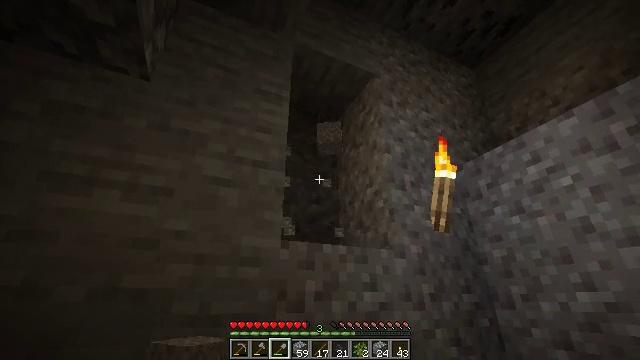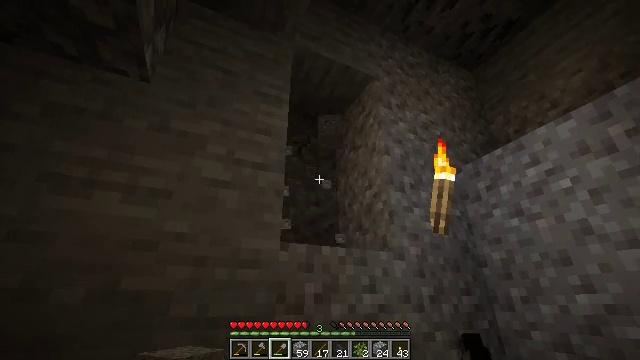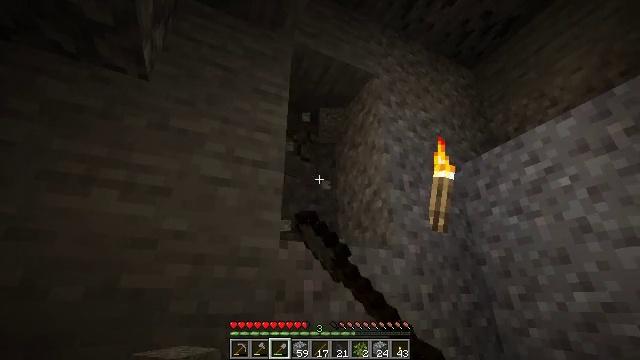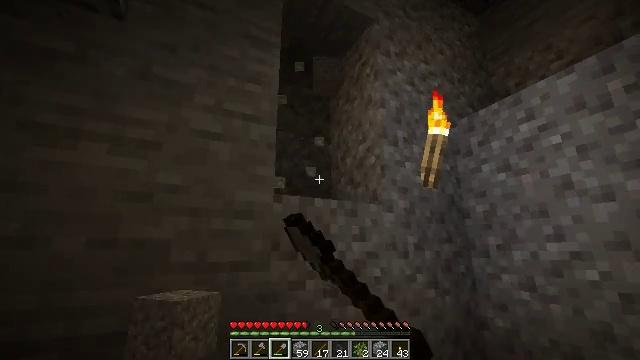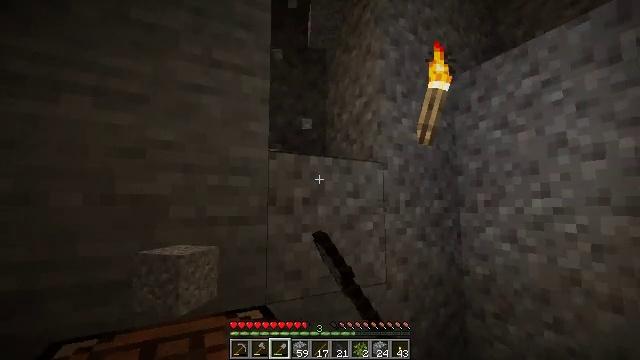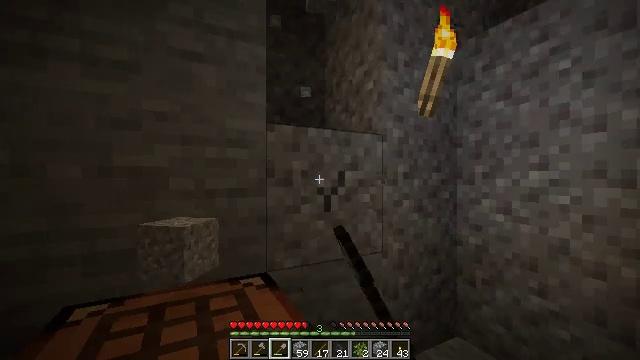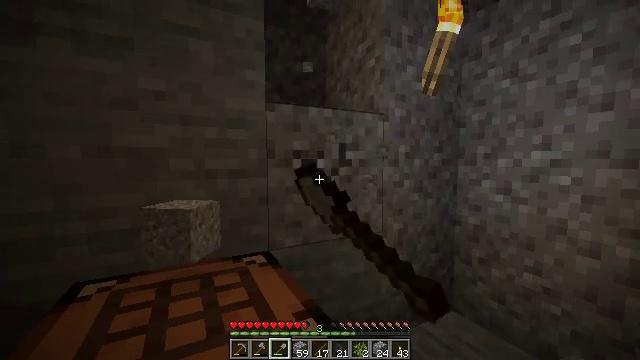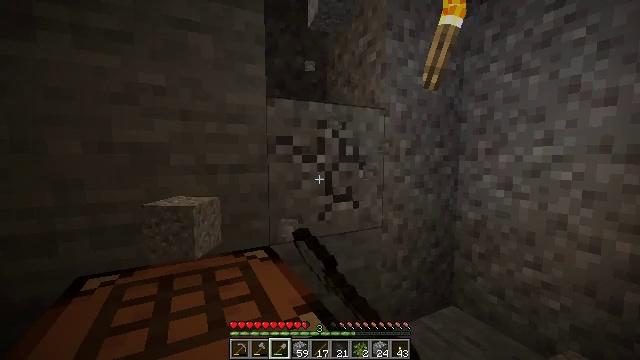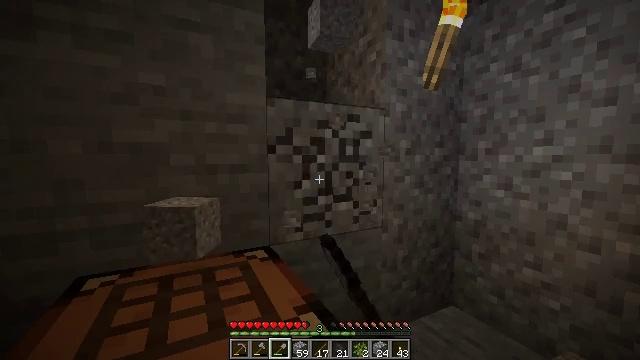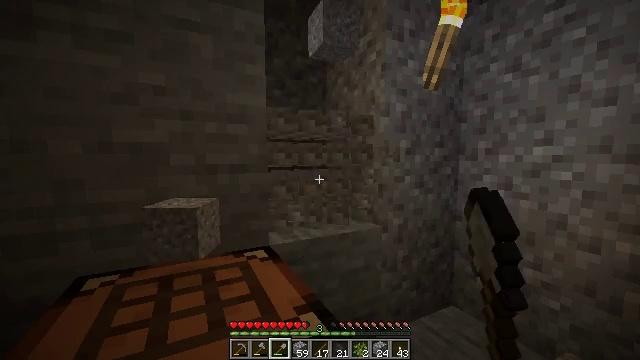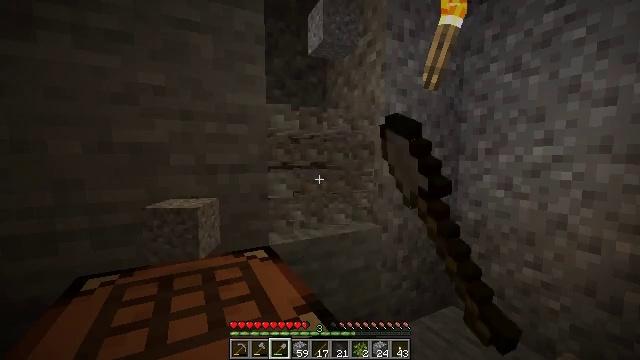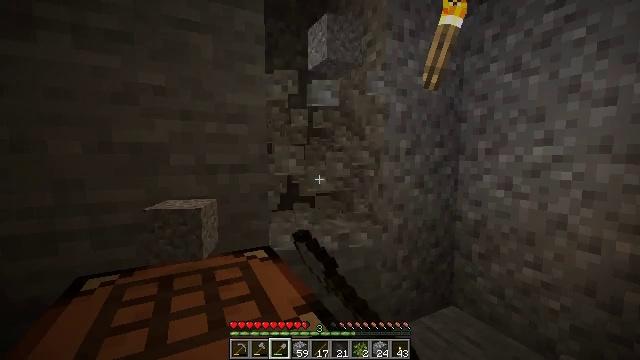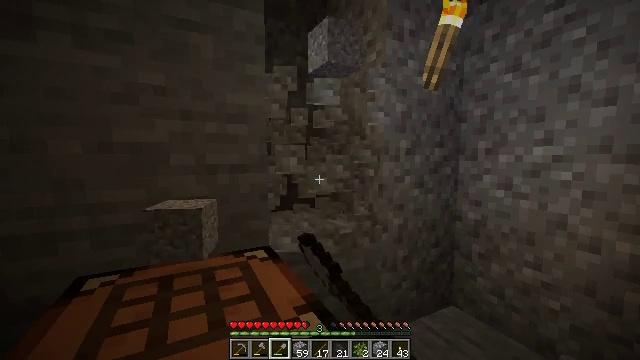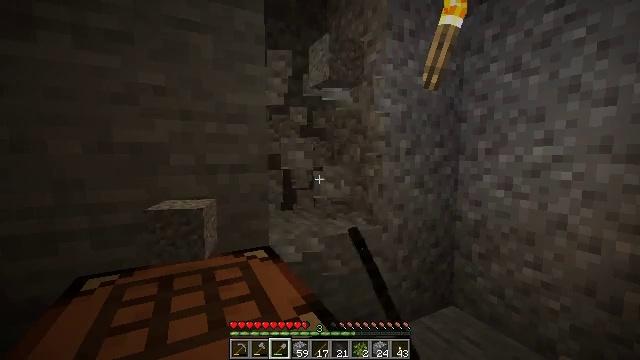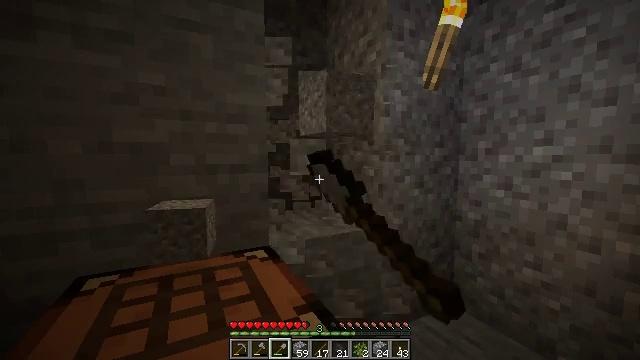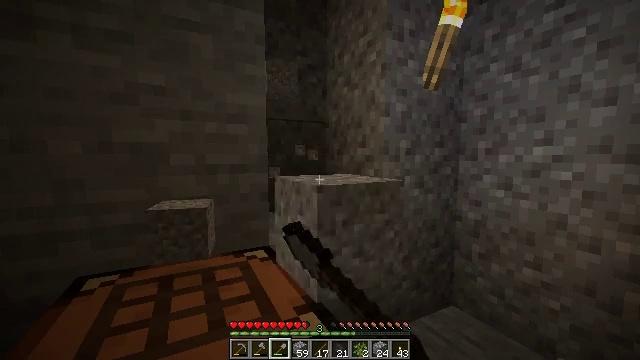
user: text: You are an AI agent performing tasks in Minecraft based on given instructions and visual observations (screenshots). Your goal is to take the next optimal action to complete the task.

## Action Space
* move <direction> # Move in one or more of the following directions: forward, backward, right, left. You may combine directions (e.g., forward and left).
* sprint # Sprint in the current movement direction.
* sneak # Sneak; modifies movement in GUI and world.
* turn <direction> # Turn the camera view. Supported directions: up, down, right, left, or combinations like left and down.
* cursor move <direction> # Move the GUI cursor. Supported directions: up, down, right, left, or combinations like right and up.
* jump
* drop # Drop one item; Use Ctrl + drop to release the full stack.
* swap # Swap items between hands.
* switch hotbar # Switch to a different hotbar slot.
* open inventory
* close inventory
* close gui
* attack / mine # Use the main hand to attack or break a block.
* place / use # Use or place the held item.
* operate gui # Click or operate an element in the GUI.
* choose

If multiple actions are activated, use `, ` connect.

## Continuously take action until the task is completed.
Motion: motion action
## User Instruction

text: Break the gravel block.
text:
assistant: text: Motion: attack / mine
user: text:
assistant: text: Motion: attack / mine
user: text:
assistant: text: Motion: turn right and down, attack / mine
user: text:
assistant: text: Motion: turn right and down, attack / mine
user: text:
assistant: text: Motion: turn down, attack / mine
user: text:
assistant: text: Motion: turn down, attack / mine
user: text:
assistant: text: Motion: turn down, attack / mine
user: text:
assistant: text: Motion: attack / mine
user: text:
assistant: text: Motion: attack / mine
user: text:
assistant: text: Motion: attack / mine
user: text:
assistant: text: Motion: attack / mine
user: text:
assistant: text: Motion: attack / mine
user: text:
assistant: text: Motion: attack / mine
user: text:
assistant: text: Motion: attack / mine
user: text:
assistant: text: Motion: attack / mine
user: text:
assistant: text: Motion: attack / mine
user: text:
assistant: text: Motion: attack / mine
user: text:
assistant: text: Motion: attack / mine
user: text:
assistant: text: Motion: attack / mine
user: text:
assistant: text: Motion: attack / mine
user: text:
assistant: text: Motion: no_op
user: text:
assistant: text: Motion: no_op
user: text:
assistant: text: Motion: turn down
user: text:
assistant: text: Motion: turn down
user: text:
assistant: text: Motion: turn right and down
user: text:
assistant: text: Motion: turn down
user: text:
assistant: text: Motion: turn down
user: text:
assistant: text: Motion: turn down
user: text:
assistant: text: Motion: no_op
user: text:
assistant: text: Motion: move right, turn down